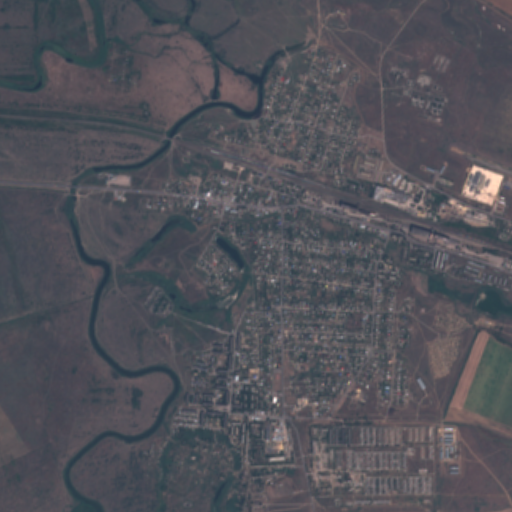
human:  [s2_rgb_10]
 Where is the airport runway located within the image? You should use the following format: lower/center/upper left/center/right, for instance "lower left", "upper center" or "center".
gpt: The airport runway is located in the upper right of the image.
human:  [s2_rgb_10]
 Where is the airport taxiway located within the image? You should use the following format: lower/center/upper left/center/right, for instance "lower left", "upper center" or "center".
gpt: The airport taxiway is located in the upper right of the image.
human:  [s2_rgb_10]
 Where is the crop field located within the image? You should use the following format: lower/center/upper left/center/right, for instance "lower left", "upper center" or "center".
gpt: The crop field is located in the right of the image.
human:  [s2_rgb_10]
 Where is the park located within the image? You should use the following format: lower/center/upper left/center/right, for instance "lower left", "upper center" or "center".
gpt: The park is located in the lower right of the image.
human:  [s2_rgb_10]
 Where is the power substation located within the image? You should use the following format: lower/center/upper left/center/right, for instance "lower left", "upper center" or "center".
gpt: The power substation is located in the lower center of the image.
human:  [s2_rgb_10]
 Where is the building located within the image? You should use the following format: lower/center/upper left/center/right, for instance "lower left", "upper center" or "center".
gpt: There is no building in the image.